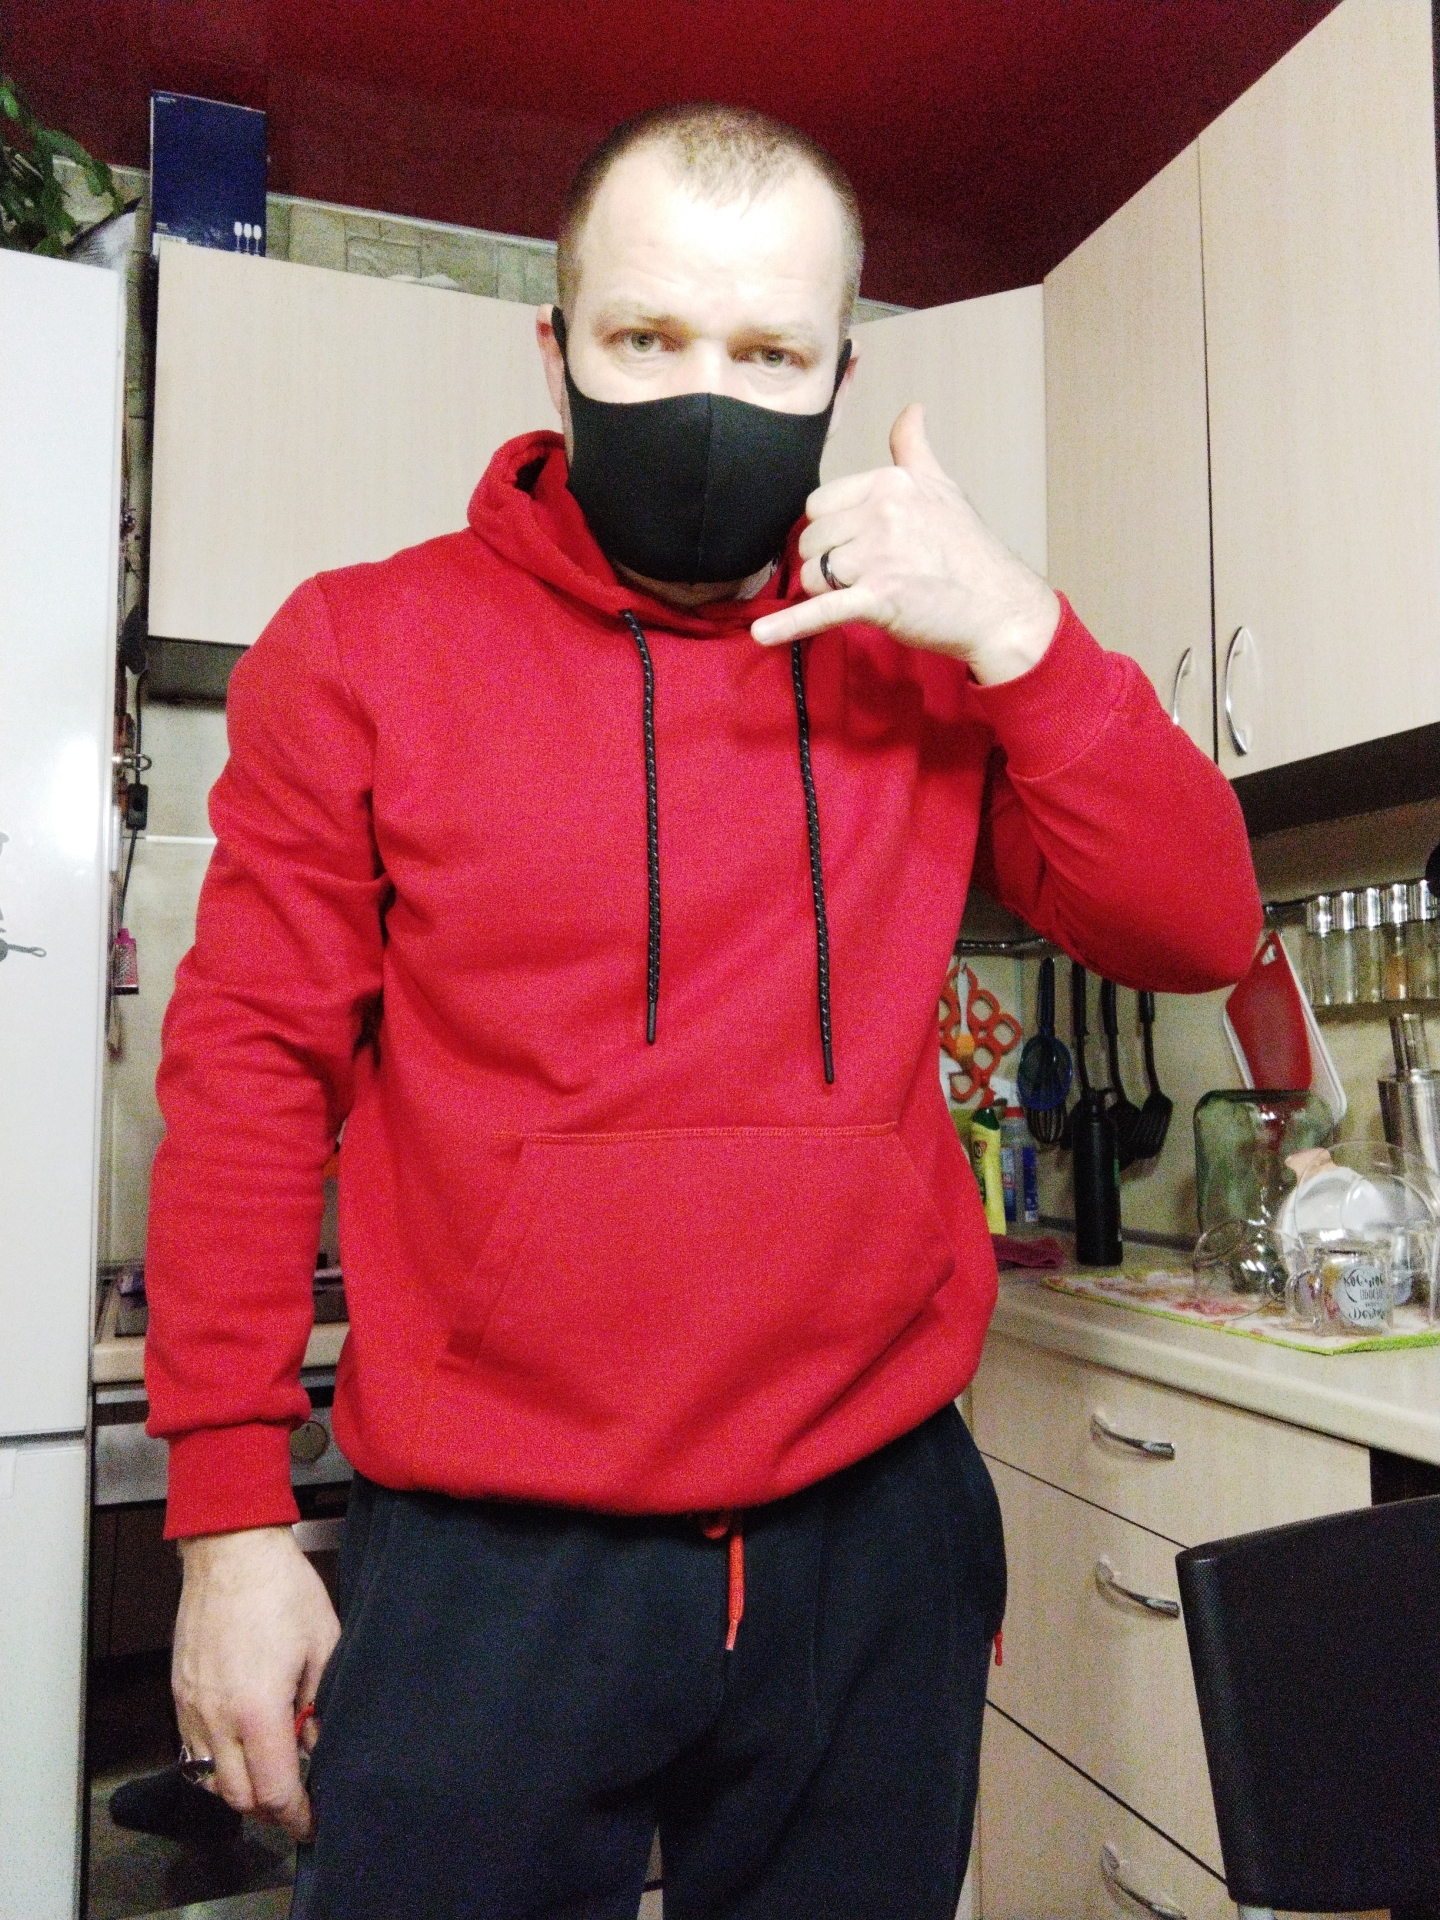
Label: noise